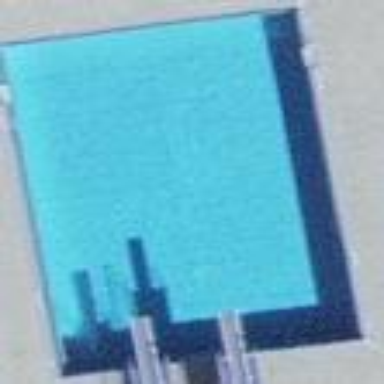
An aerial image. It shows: Outdoor swimming pool in leisure land area.